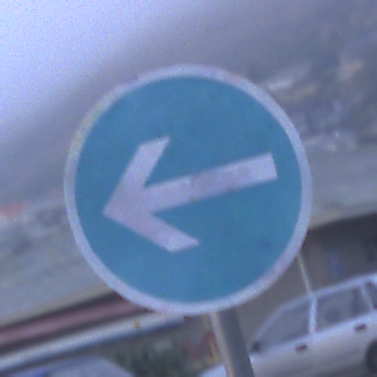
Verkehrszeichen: VorgeschriebeneFahrtrichtungHierLinks
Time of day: SunriseSunset
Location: Outdoor (Urban)
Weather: Overcast
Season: NotSpecified
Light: Natural